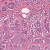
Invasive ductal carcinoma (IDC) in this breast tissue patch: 1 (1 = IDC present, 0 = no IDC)